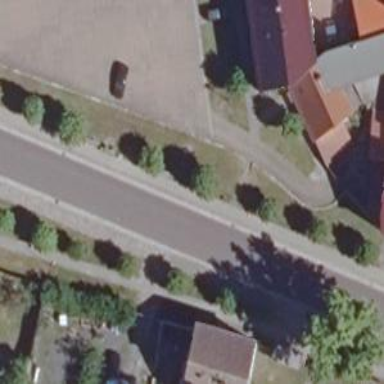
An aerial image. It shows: Tertiary road with asphalt surface.